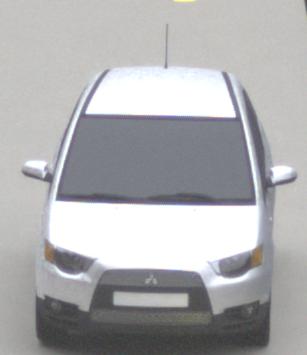
Make: Mitsubishi
Model: Colt 1.1
Detailed model: Colt (VI)
Model produced from: 2008/11
Model produced until: 2010/10
Doors: 3
Color: white
Road condition: wet road
Daytime: morning or afternoon
Contrast: low contrast